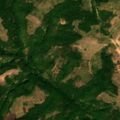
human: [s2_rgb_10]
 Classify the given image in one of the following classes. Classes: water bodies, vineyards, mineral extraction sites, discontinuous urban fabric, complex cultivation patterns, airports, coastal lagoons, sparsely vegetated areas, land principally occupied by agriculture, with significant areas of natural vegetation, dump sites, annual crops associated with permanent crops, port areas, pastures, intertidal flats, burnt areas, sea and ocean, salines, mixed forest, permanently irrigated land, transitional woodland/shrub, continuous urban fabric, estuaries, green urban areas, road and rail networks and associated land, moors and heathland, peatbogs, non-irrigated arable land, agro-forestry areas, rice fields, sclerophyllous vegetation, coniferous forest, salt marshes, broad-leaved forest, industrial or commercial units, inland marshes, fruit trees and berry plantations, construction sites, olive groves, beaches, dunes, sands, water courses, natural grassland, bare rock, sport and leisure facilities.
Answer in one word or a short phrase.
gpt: complex cultivation patterns, land principally occupied by agriculture, with significant areas of natural vegetation, broad-leaved forest